Interaction volume radius: 10 \u00c5
Interaction volume height: 30 \u00c5
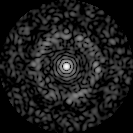
Disorder parameter: 0.8369